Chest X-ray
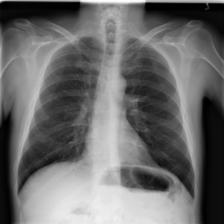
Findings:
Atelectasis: negative
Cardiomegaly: negative
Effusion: negative
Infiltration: negative
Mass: negative
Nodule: negative
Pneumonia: negative
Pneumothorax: negative
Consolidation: negative
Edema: negative
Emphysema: negative
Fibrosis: negative
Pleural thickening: negative
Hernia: negative